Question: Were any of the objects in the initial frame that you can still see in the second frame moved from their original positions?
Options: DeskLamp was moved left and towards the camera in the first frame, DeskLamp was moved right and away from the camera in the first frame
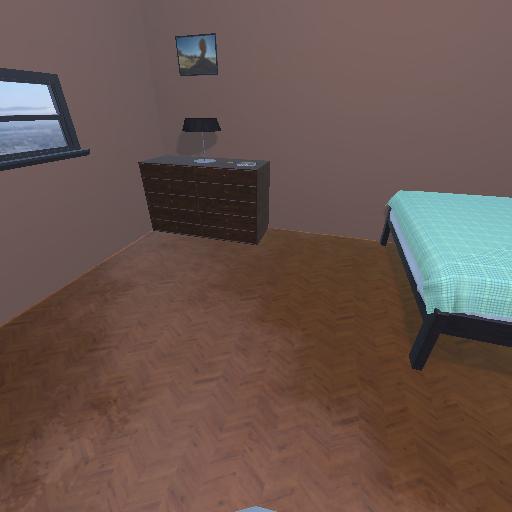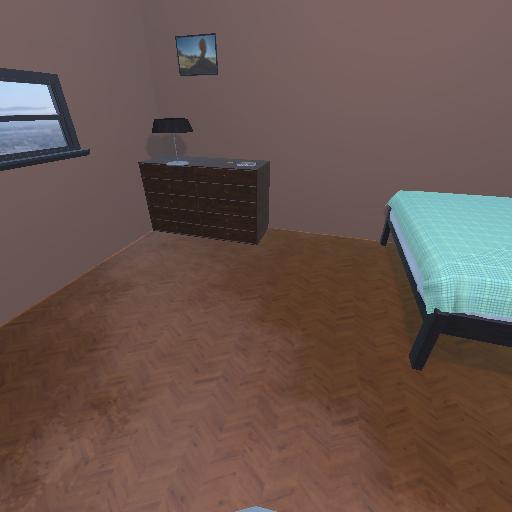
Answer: DeskLamp was moved left and towards the camera in the first frame